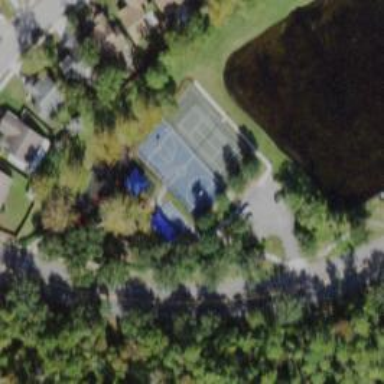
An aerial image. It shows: Tennis court on pitch designated for leisure land.